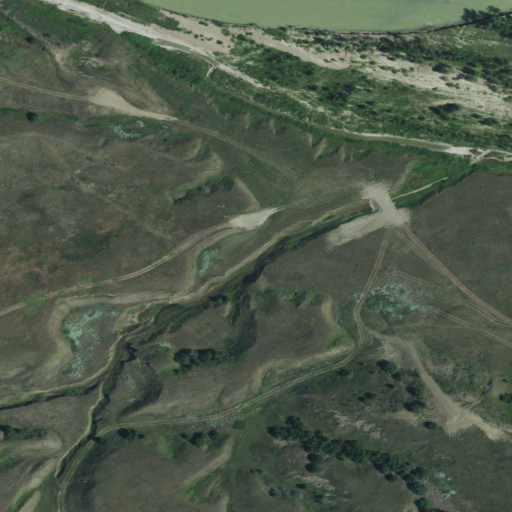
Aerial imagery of valley in South Dakota named Poison Weed Draw containing grassland, herbaceous wetlands, open water, and barren land